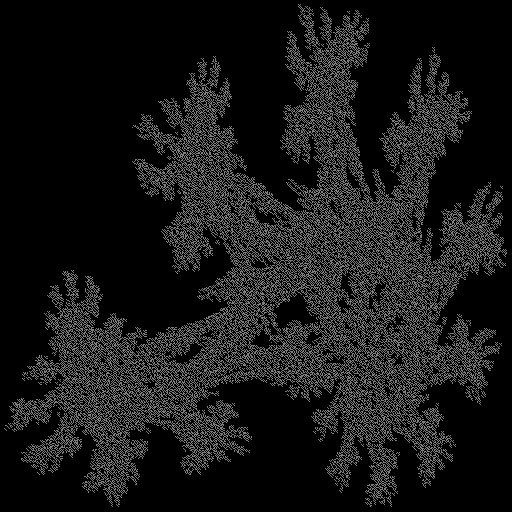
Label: greygoldenrod